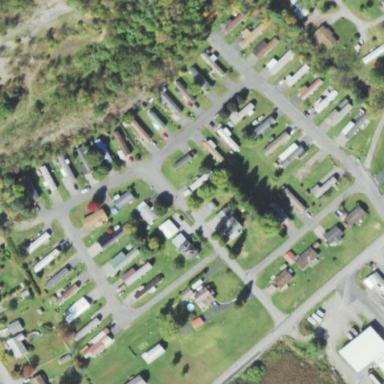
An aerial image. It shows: Residential area designated as trailer park.